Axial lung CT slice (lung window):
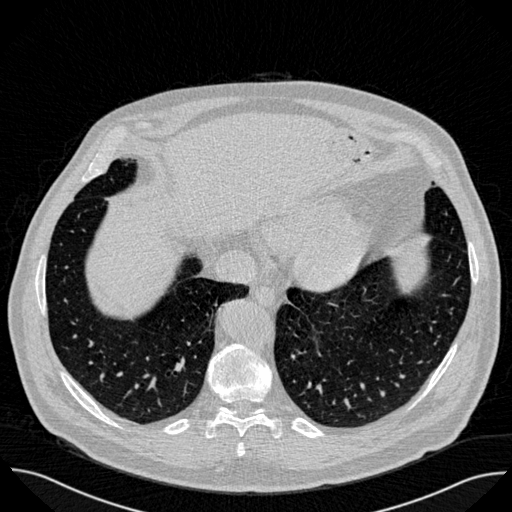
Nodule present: no